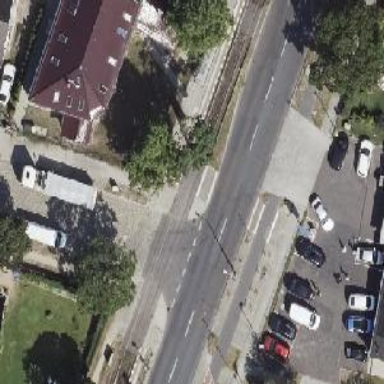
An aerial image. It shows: Tram platform with shelter. This is public transport platform for trams.